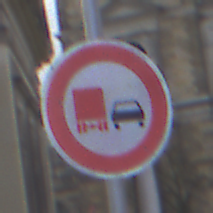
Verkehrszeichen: UeberholverbotKraftfahrzeuge
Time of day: MorningAfternoon
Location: Outdoor (Urban)
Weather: PartlyCloudy
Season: NotSpecified
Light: Natural